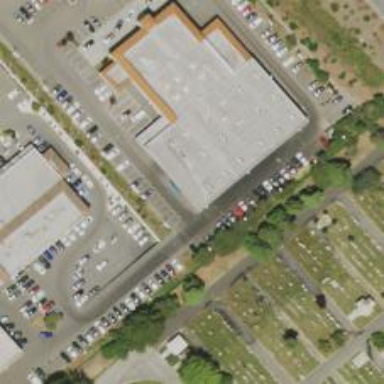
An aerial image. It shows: Building that houses car shop.